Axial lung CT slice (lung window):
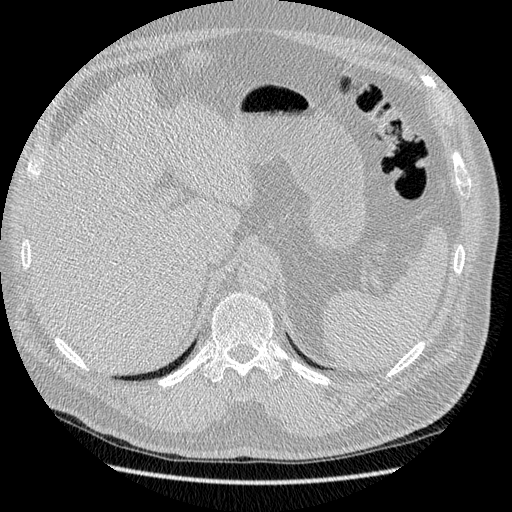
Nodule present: no